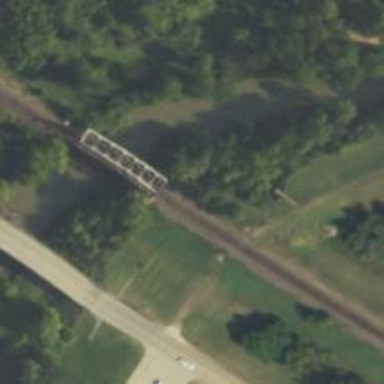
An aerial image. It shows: Railway crossing.